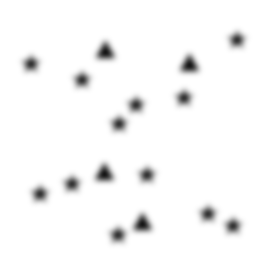
Squares: 0
Triangles: 4
Stars: 12
Total shapes: 16